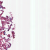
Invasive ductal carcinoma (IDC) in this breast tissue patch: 0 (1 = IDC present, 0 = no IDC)